Interaction volume radius: 5 \u00c5
Interaction volume height: 10 \u00c5
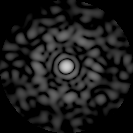
Disorder parameter: 0.8427